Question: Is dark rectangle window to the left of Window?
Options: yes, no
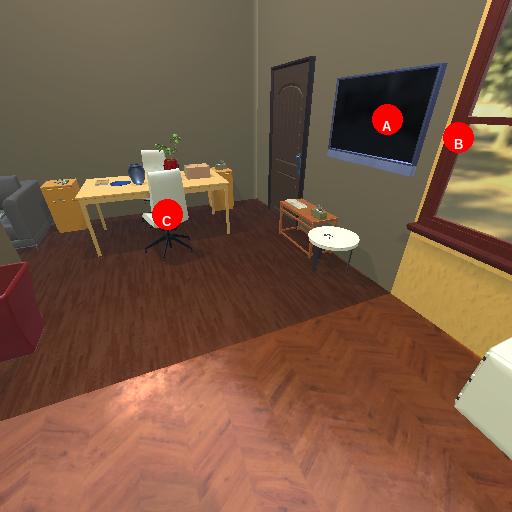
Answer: yes